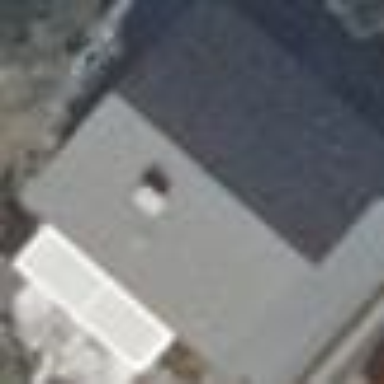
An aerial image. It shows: Detached building with gabled roof made of black roof tiles. The building itself has red color.